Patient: sex M, age 78
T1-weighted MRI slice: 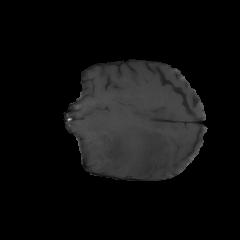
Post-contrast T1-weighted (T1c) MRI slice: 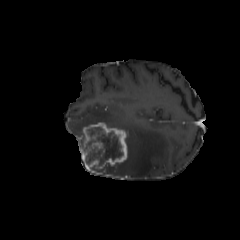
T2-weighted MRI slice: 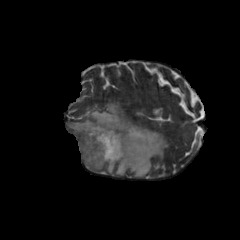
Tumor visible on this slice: yes
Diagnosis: Glioblastoma, IDH-wildtype
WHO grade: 4